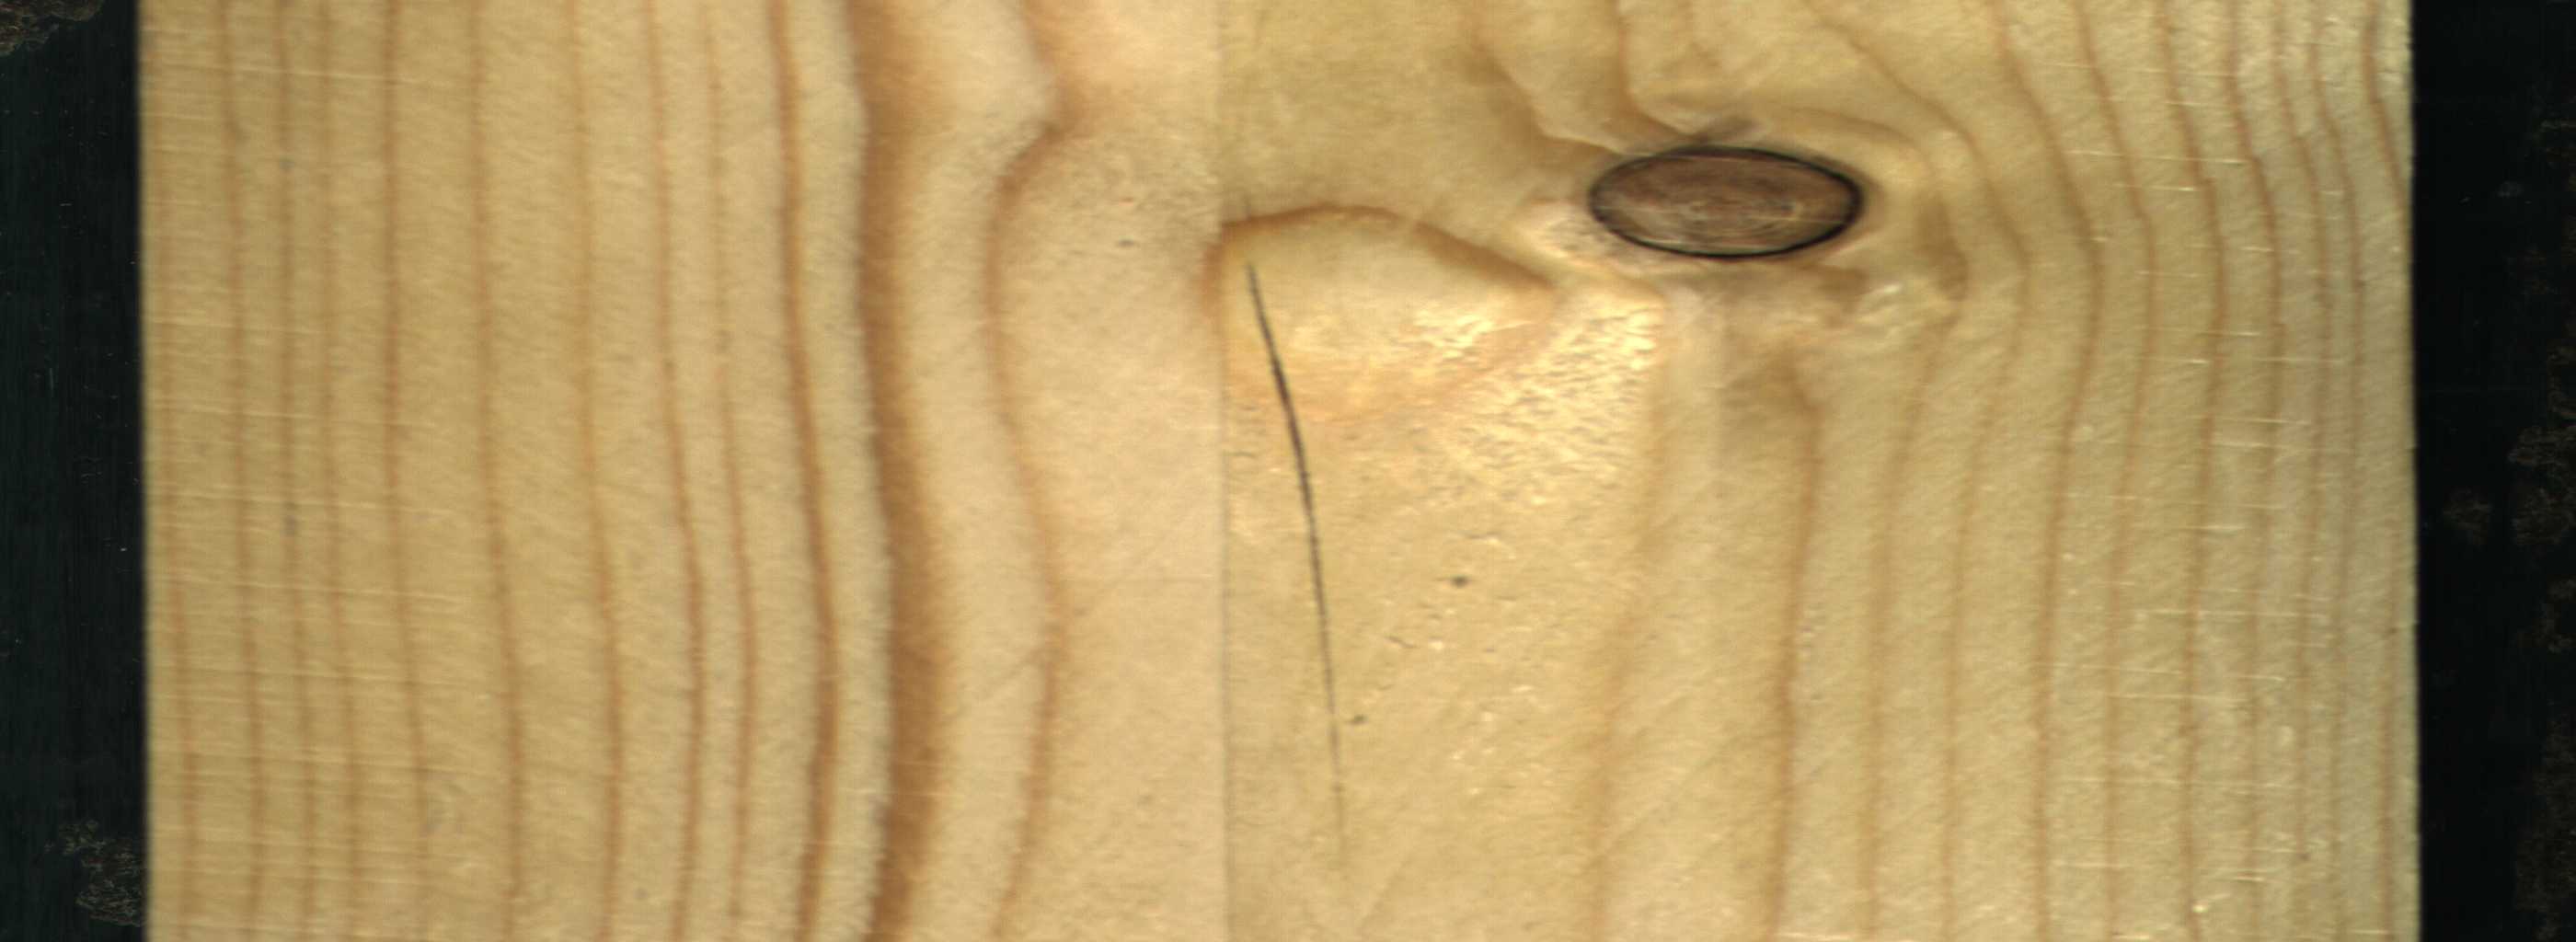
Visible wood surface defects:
Crack
Dead_Knot